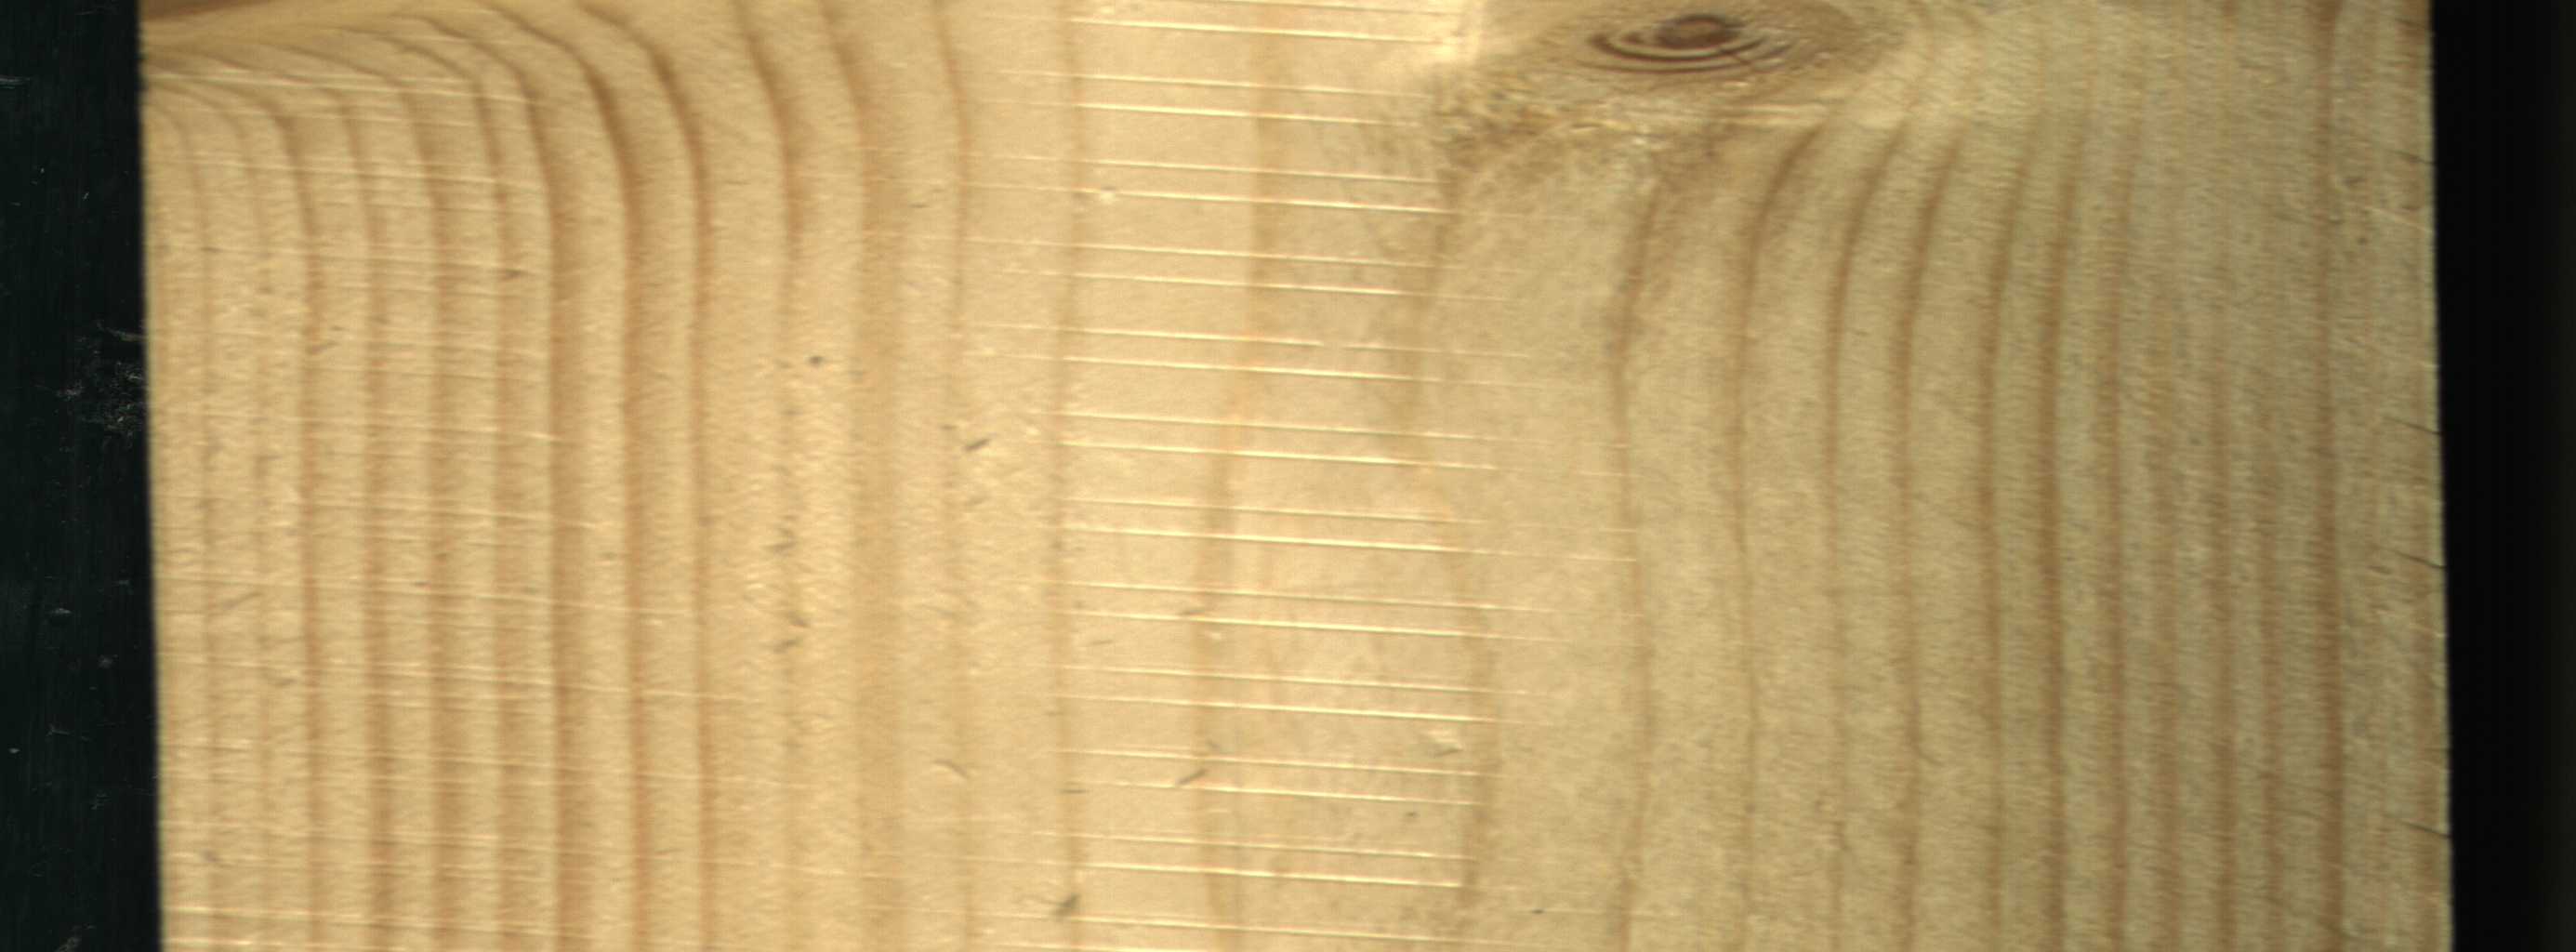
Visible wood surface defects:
Live_Knot